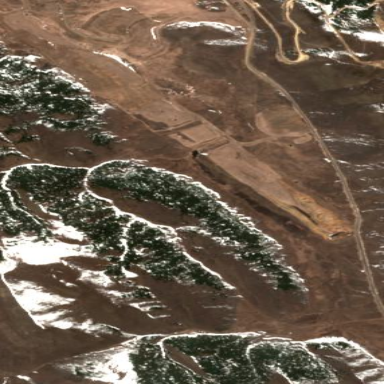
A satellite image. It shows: Quarry area.